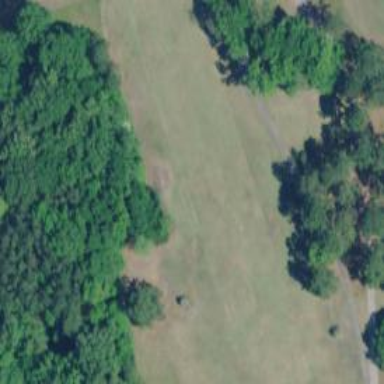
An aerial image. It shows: Golf fairway surrounded by grass.